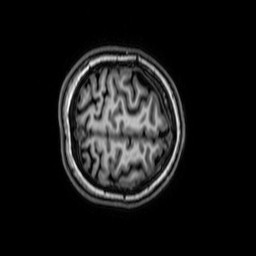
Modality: T1w
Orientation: axial
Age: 24
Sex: female